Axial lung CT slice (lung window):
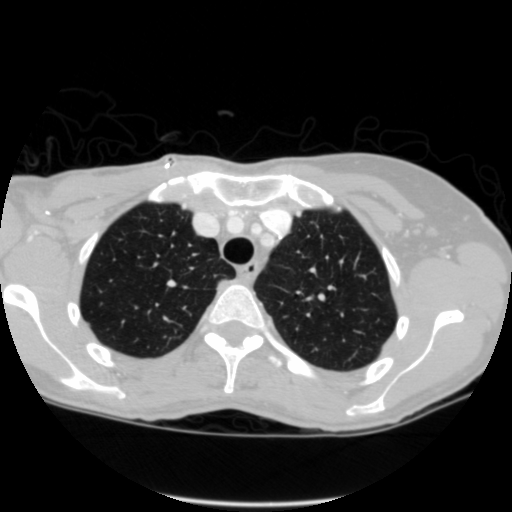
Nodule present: no